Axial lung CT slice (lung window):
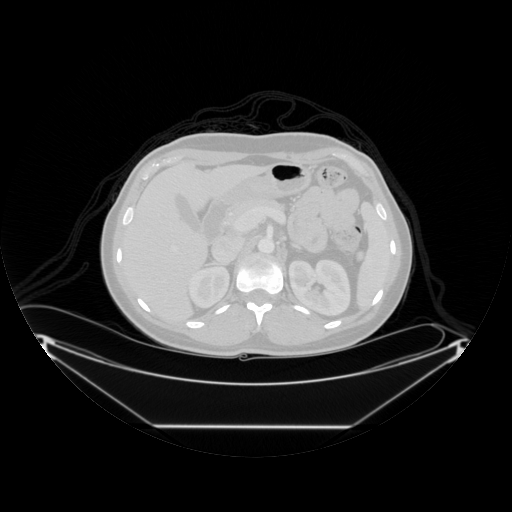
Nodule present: no